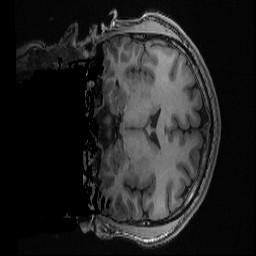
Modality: T1w
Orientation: coronal
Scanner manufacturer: ge
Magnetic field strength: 3 T
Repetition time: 0.008164 s
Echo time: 0.003184 s